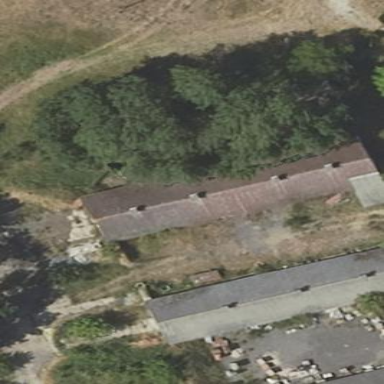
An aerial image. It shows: Shed building.